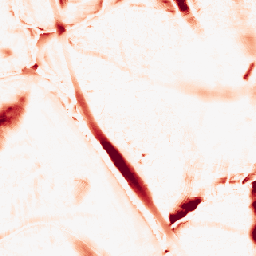
Category: morphological
Decomposition family: morphological_ellipse
Decomposition parameters: operation: opening
width: 30
height: 50
Upsampling method: area
Upsampling parameters: scale: 8
Upsampling scale: 8